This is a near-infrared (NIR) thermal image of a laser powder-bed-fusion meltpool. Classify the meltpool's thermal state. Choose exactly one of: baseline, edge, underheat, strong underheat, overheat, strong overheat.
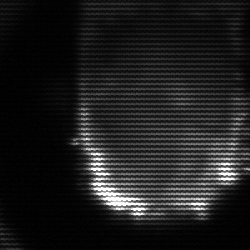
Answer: baseline